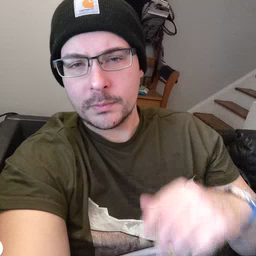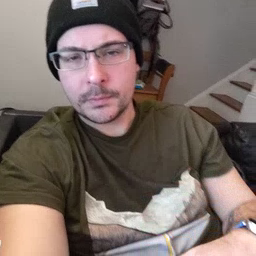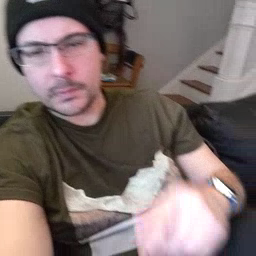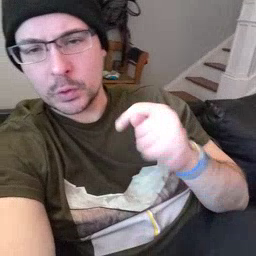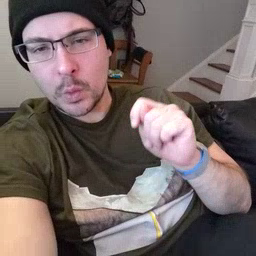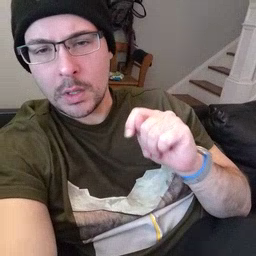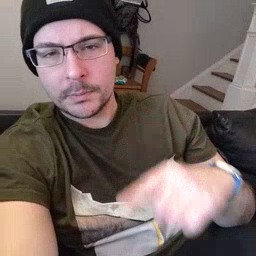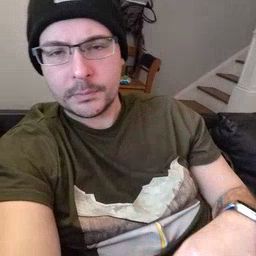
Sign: toy